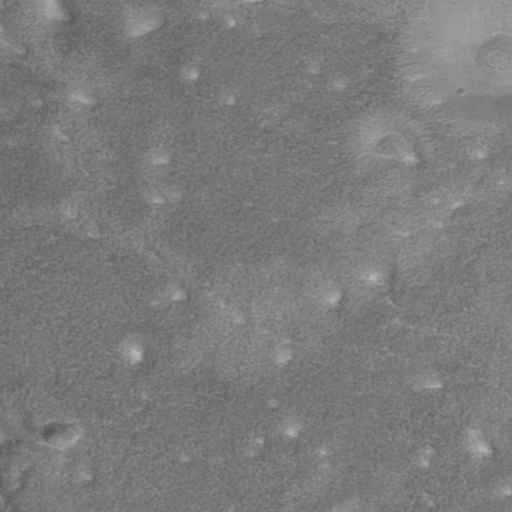
Objects detected: cone, cone, cone, cone